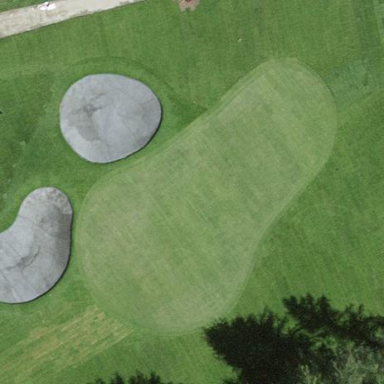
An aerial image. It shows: Golf green pitch on grass land. It is designated for the sport of golf.